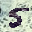
Label: 5